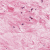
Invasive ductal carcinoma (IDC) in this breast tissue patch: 0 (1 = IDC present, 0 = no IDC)